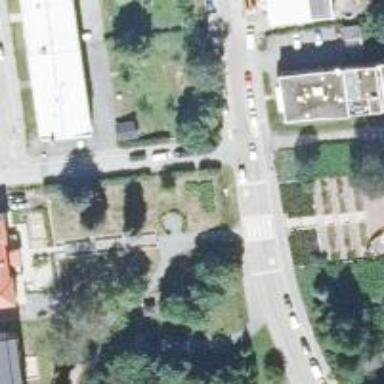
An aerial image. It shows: Crossing on the road.